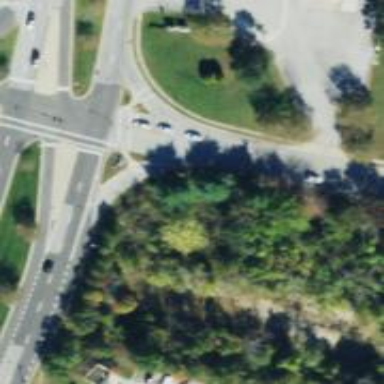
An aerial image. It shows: Secondary link road with asphalt surface.